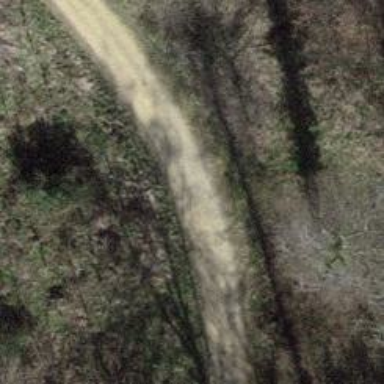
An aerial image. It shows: Unpaved track road with grade3 tracktype.